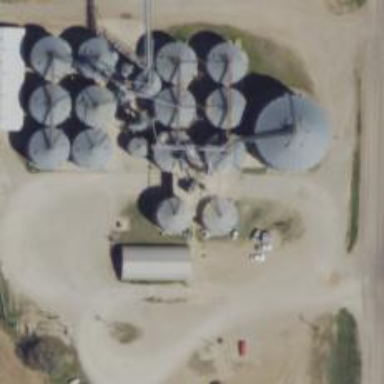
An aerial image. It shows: Silo.